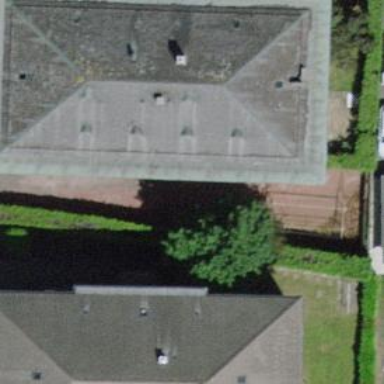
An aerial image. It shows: Hipped-roof building with apartments.